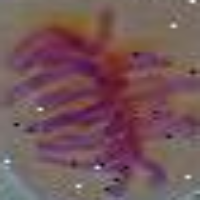
Label: metaphase